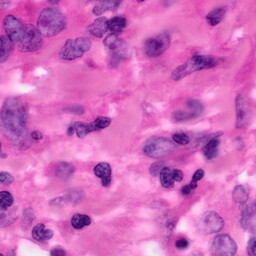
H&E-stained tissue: Pancreatic